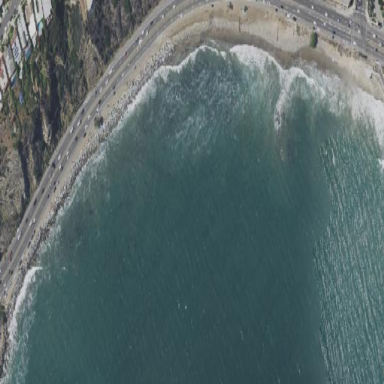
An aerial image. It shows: Rocky beach.